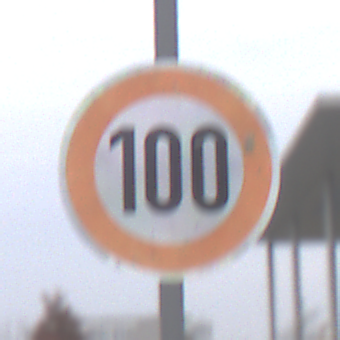
Verkehrszeichen: Geschwindigkeit100
Umgebung: Outdoor, Suburban
Tageszeit: Midday
Wetter: Overcast
Licht: Natural
Jahreszeit: NotSpecified
Kontrast: LowContrast